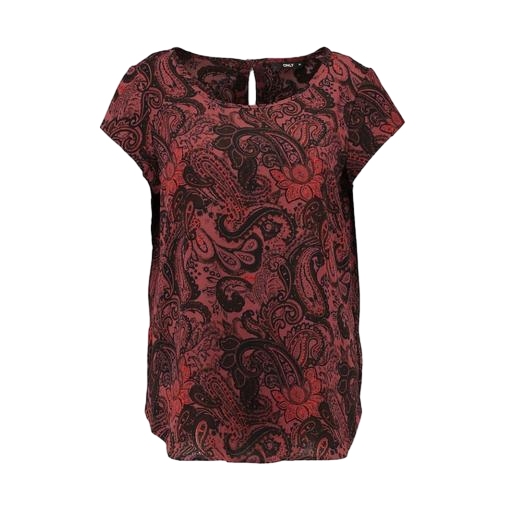
red plus size printed t-shirt only macy, red printed t-shirt only macy, black plus size printed t-shirt only macy, white background